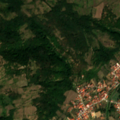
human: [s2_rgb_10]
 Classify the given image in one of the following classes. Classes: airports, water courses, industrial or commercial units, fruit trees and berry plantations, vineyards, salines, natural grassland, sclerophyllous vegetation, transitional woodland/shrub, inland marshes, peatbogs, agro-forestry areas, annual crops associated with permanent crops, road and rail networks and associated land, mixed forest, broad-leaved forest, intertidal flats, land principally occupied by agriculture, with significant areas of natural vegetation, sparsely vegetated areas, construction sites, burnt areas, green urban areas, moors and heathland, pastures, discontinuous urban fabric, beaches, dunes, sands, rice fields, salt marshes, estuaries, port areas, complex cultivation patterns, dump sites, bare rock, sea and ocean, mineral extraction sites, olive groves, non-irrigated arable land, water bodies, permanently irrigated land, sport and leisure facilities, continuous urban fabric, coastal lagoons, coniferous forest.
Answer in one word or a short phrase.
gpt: discontinuous urban fabric, complex cultivation patterns, land principally occupied by agriculture, with significant areas of natural vegetation, broad-leaved forest, transitional woodland/shrub